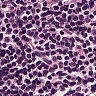
Metastatic tissue present: no